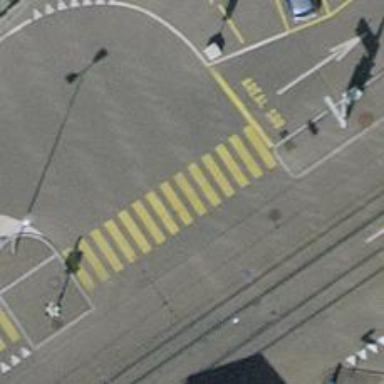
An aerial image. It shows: Marked crossing on asphalt footway.